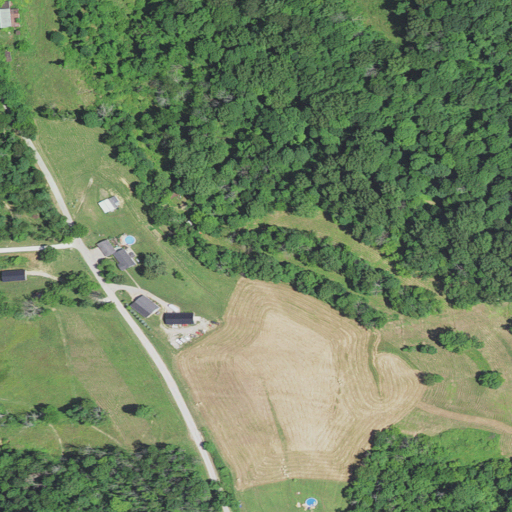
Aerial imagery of ridge(s) in West Virginia named Aston Ridge containing deciduous forest, pasture, open development, mixed forest, shrub, low intensity development, and grassland